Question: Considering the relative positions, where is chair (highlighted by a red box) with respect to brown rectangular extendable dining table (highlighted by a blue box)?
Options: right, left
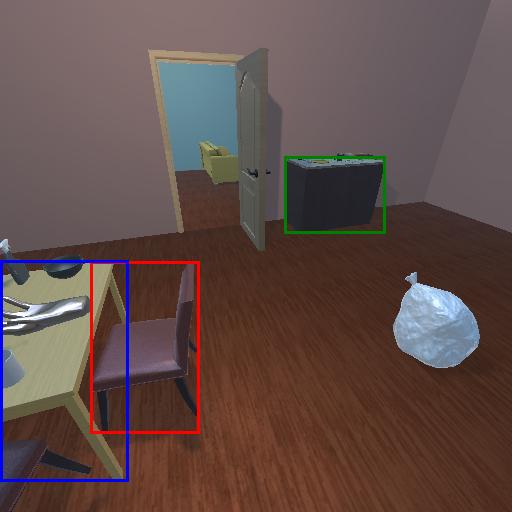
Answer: right